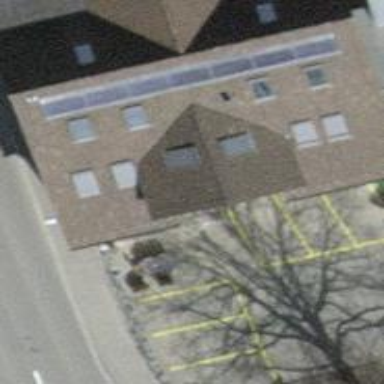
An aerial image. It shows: Restaurant.